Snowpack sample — Buffalo Mountain, Silverthorne, Colorado, USA (2/22/26, 2:02 PM MST)
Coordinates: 39.622, -106.113
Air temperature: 33 °F
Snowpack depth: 63 cm
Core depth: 20 cm
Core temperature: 23 °F
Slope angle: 11°, slope face: 116°
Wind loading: low
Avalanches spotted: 0
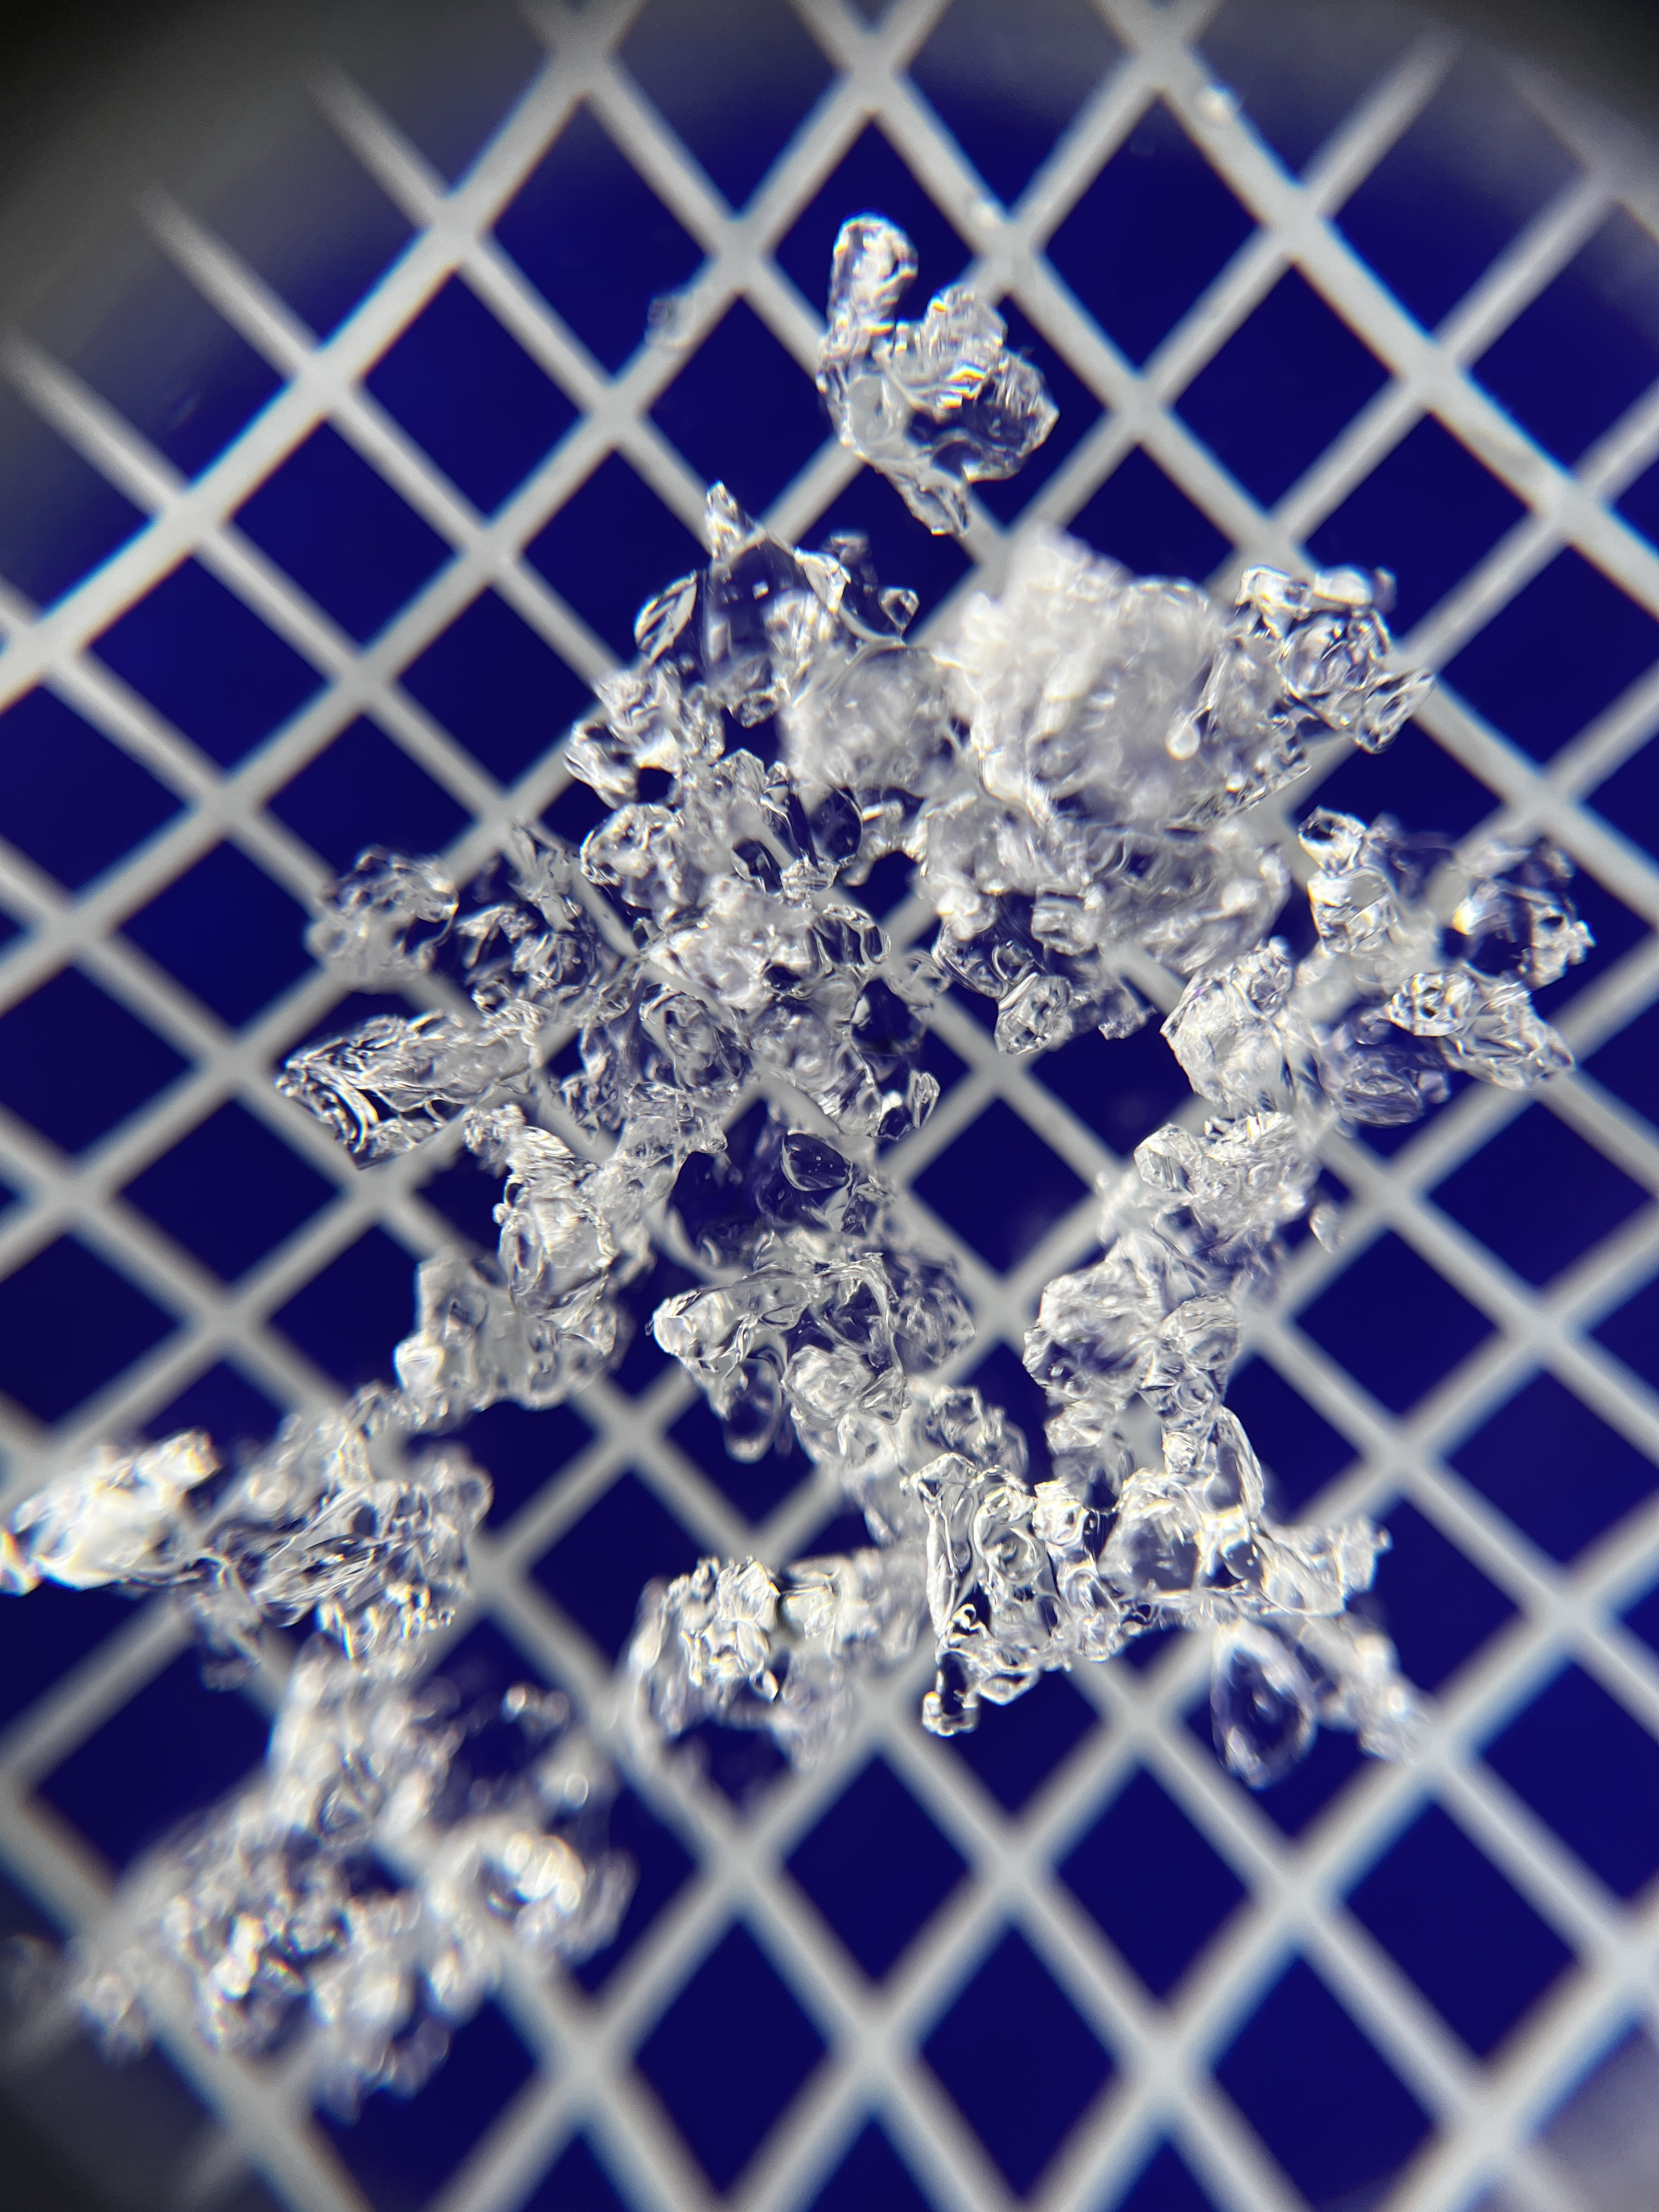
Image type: magnified_profile
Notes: In a firebreak similar to site 1, minimal wind loading with no spotted avalanches (not many faces in view though)